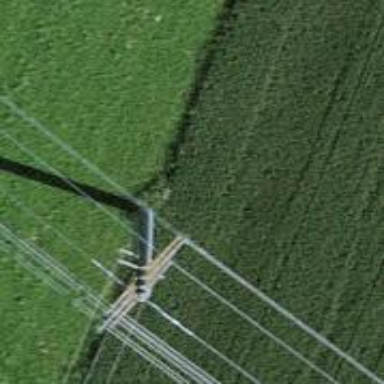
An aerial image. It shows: Power pole.